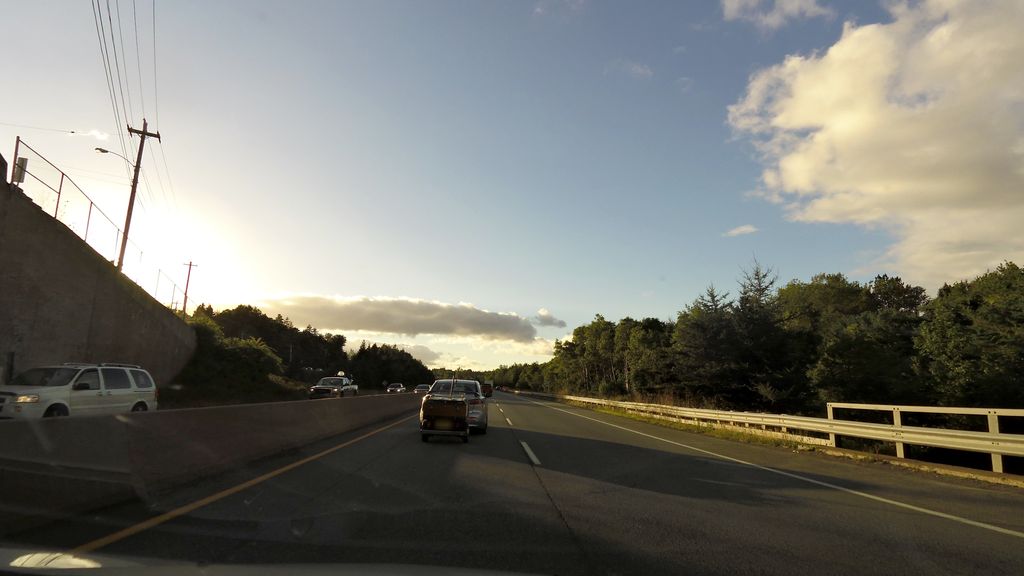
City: halifax